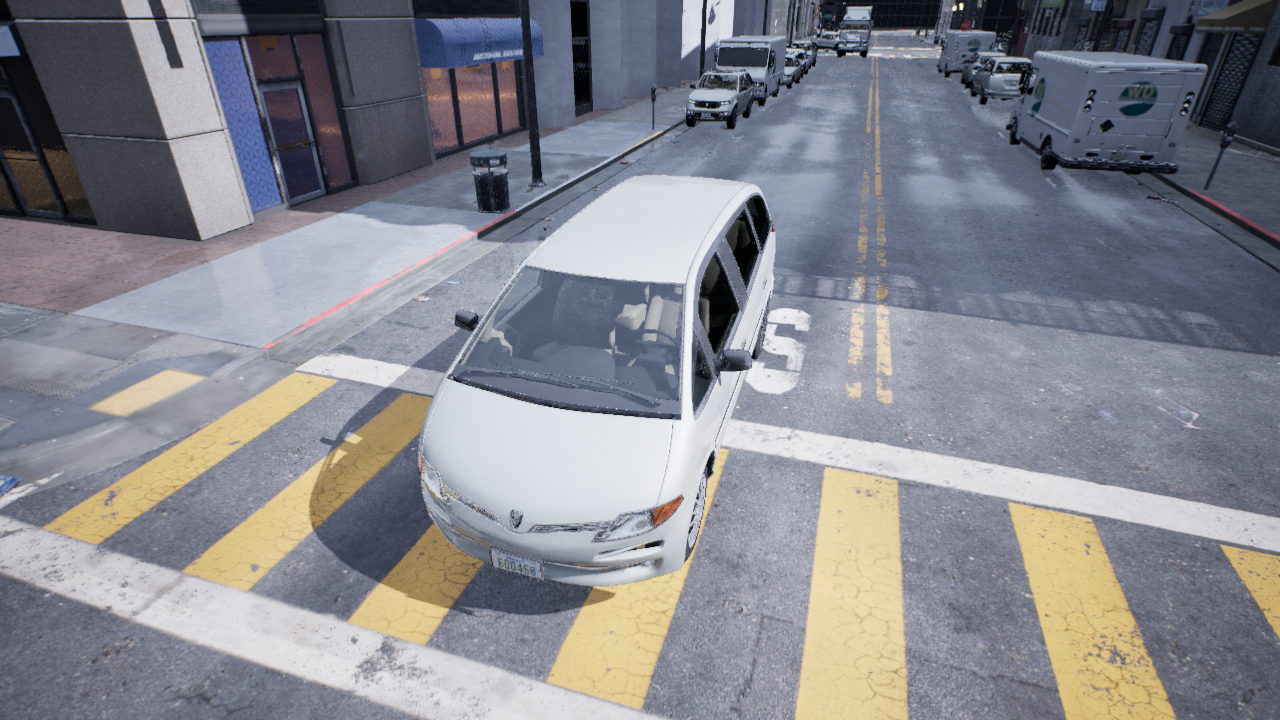
Venue: residential
Lighting: overcast
Vehicle rig: minivan